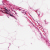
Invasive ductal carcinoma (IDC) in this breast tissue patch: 0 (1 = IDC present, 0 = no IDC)